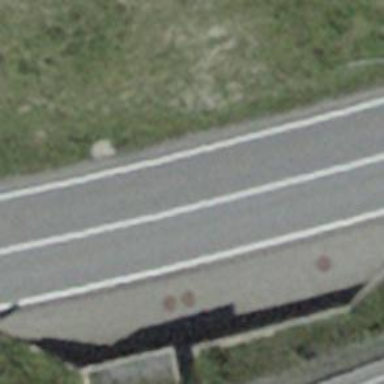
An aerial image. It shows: Primary highway.